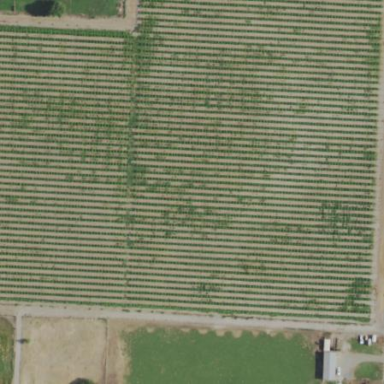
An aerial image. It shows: Orchard.